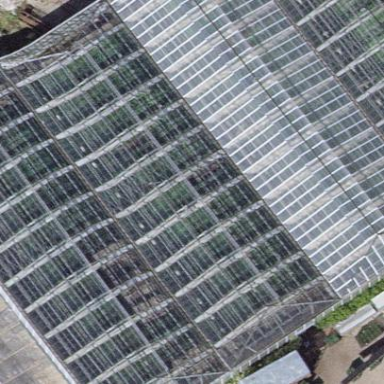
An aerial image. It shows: Greenhouse.